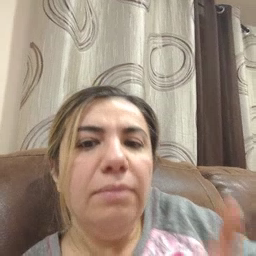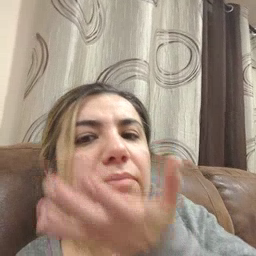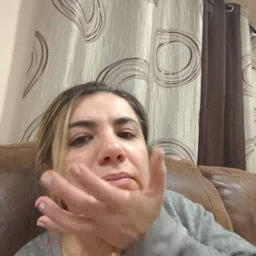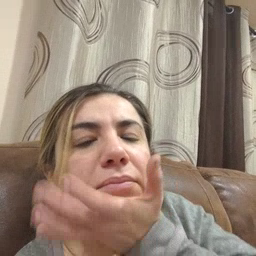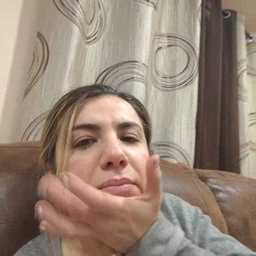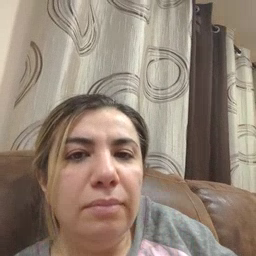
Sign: grass